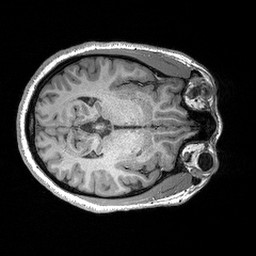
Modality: T1w
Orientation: axial
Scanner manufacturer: siemens
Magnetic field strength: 3 T
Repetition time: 2.3 s
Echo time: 0.00298 s